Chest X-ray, AP view. Patient: 37 years old, sex F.
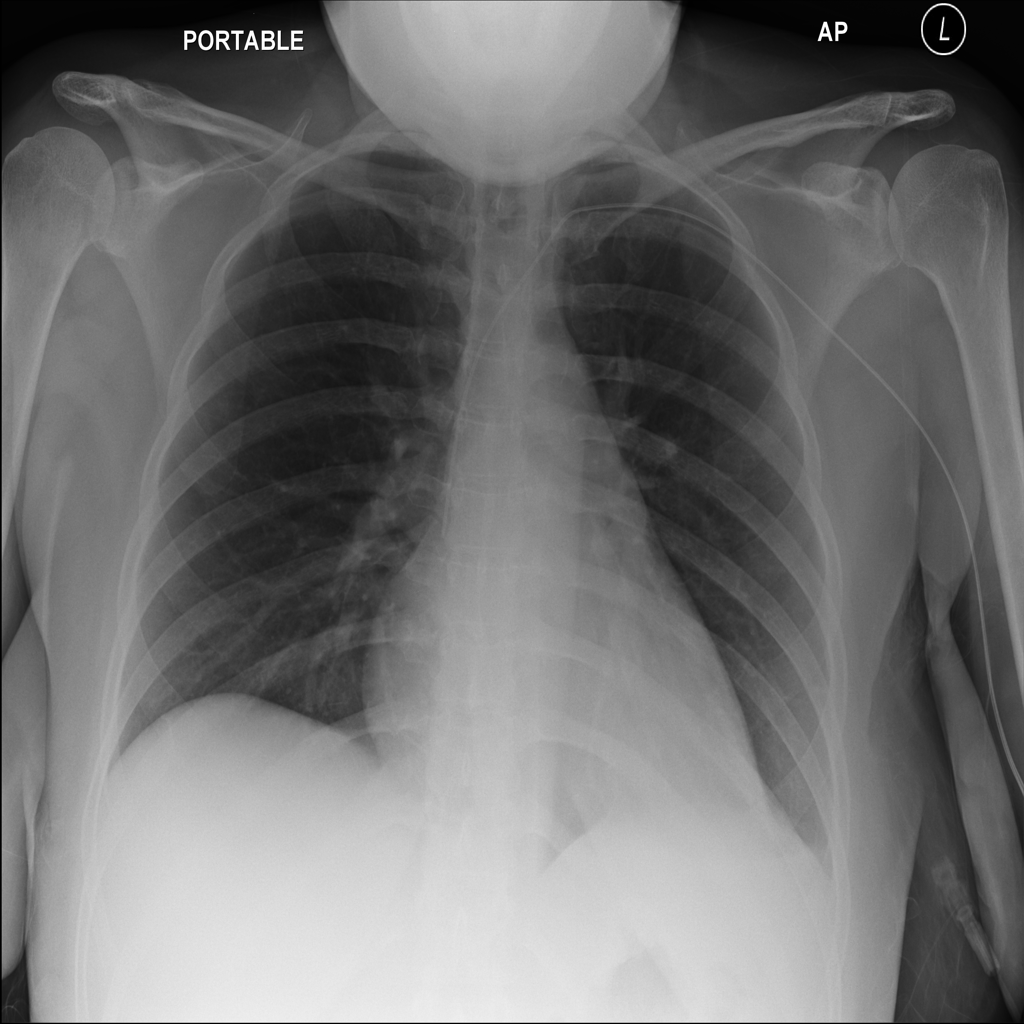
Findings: No Finding